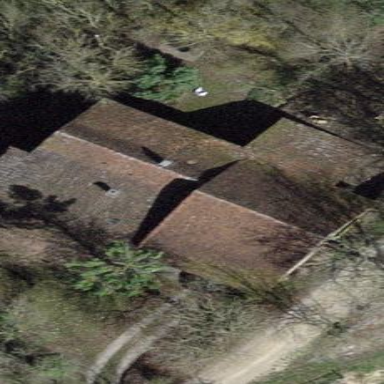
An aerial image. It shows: Building with tiled roof.